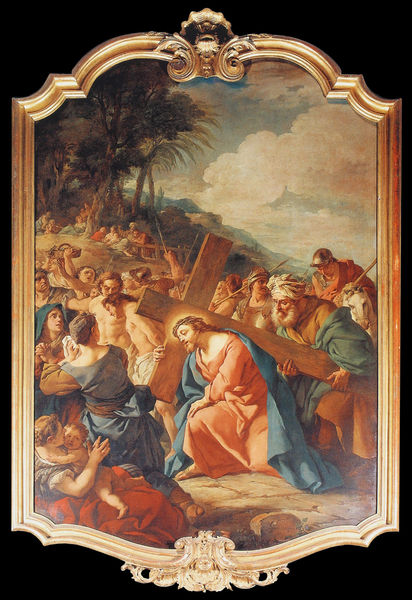
Titel: Die Kreuztragung
Künstler: Jean - Francois de Troy
Standort: Besancon, Cathédrale Saint-Jean (EU - F - Burgund)
Schlagwörter: blau, gemälde, himmel, kampf, mann, nackt, wolken, bäume, frauen, menschen, frau, licht, männer, rot, tier, zaun, menge, barock, blicke, rahmen, tragen, bild, goldrahmen, hügel, gold, kind, mutter, pferd, last, berge, hang, rast, soldaten, zopf, palme, kreuz, knien, volk, helm, nimbus, christus, jesus, hilfe, wut, lanzen, palmen, turban, dornenkrone, christi, kniefall, station, nimus, kreuzweg, kreuztragung, chrsitus, rahmen ornamente kreuzigung jünger, hunrichtung jüngstes gericht, sooldat